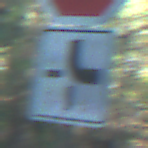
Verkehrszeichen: VerlaufVorfahrtsstrasse4
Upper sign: Stop
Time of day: MorningAfternoon
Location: Outdoor (Nature)
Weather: Clear
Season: NotSpecified
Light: Natural